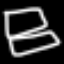
Label: bed